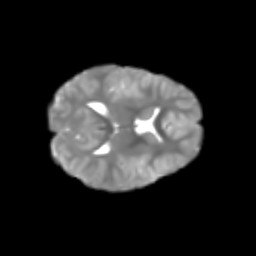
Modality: T2w
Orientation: axial
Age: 7
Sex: female
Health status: healthy